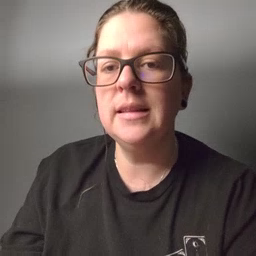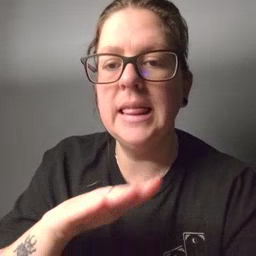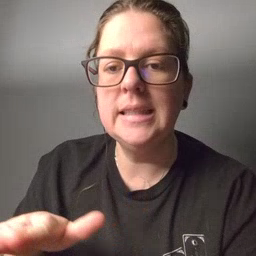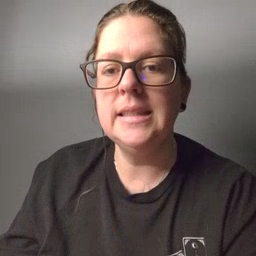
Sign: clean